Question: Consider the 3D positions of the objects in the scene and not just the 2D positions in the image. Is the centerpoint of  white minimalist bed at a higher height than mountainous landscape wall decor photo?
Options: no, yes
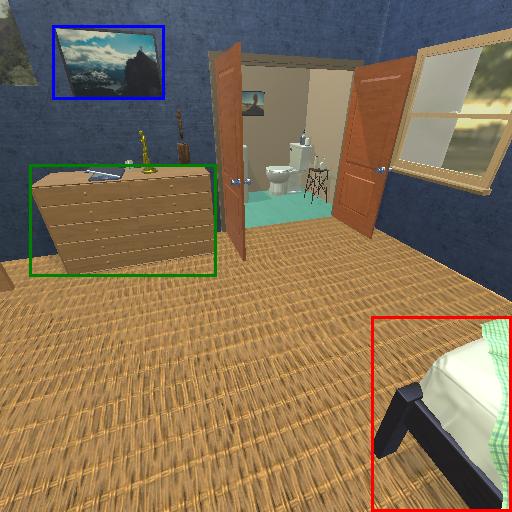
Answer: no